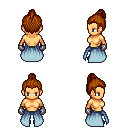
a pixel art fantasy rpg character, female body template, human, tanned skin, overskirt, teal pants, brunette short topknot hairstyle, metal gloves, four views (front, back, left, right), 2x2 character sprite sheet, small pixel art, hard edges, no anti-aliasing